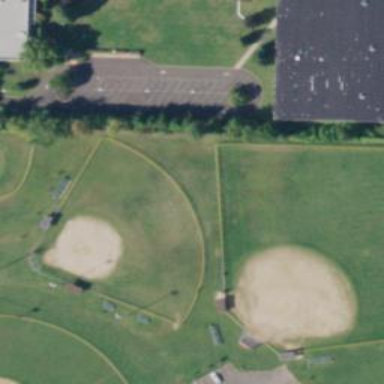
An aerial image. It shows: Baseball pitch for leisure and sports activities.